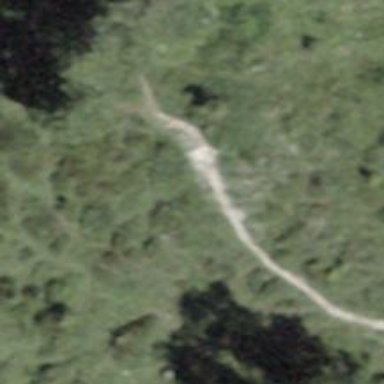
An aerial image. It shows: Path on the ground.